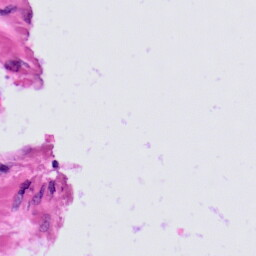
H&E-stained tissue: Prostate